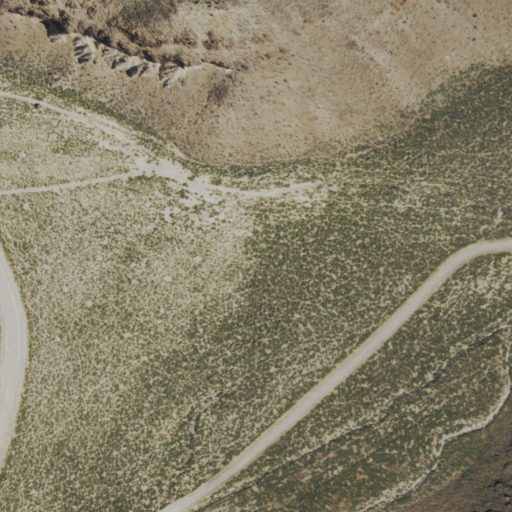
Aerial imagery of valley in Nevada named Box Canyon containing only shrub